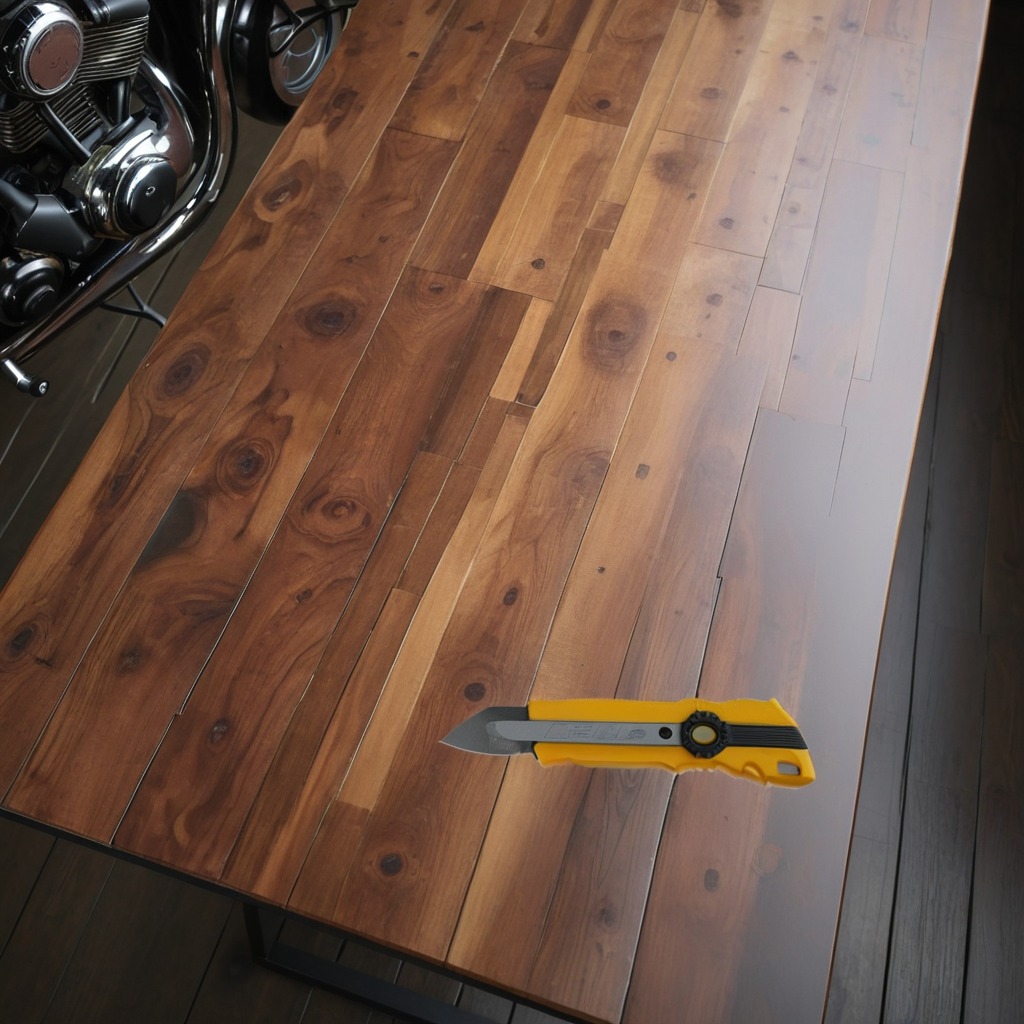
A utility knife is lying on an oil-spilled wooden table in a vintage motorcycle garage.